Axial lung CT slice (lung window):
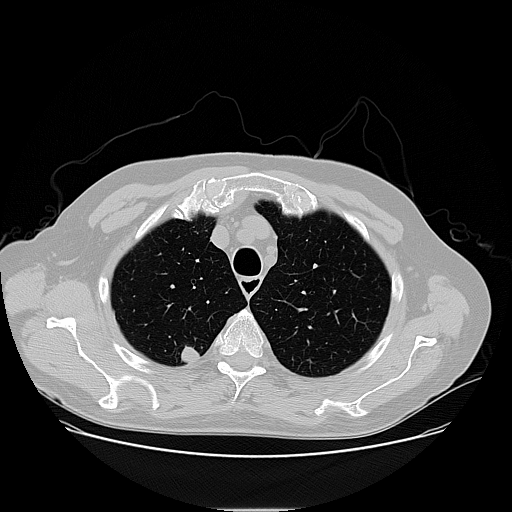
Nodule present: yes
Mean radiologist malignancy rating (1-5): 4.25